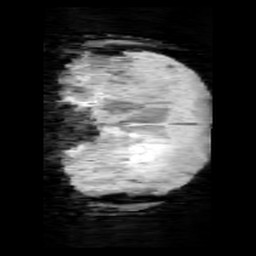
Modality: minIP
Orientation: coronal
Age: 13
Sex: female
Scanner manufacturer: siemens
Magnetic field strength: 3 T
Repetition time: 0.027 s
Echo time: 0.02 s